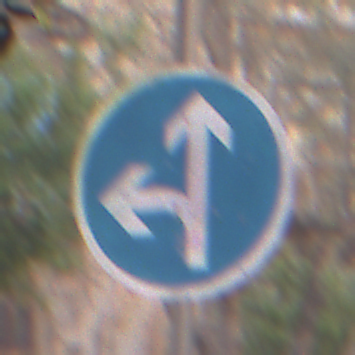
Verkehrszeichen: VorgeschriebeneFahrtrichtungGeradeausOderLinks
Umgebung: Outdoor, Urban
Tageszeit: MorningAfternoon
Wetter: PartlyCloudy
Licht: Natural
Jahreszeit: NotSpecified
Kontrast: LowContrast